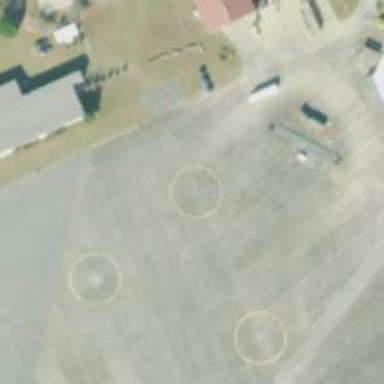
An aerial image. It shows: Image showing helipad at airport.